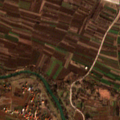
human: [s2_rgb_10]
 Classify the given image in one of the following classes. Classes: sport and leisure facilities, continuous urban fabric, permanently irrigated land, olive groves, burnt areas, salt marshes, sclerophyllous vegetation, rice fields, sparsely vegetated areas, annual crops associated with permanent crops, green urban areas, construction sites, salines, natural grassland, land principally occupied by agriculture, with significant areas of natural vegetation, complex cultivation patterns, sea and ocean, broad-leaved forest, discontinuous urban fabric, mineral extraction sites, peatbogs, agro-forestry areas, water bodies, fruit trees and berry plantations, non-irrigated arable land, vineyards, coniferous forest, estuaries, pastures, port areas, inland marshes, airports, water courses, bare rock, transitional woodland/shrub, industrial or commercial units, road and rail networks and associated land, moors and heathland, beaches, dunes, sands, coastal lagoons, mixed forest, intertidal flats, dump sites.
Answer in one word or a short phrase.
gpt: discontinuous urban fabric, non-irrigated arable land, complex cultivation patterns, land principally occupied by agriculture, with significant areas of natural vegetation